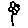
Label: flower